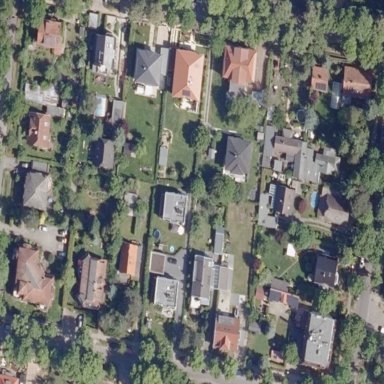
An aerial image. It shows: Residential area.